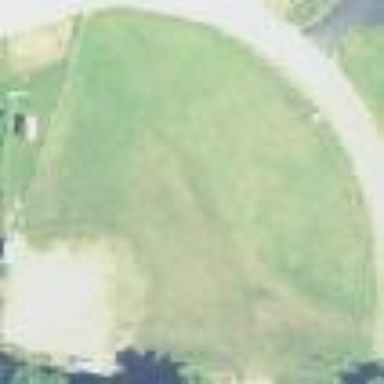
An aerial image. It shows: Baseball pitch for leisure land.